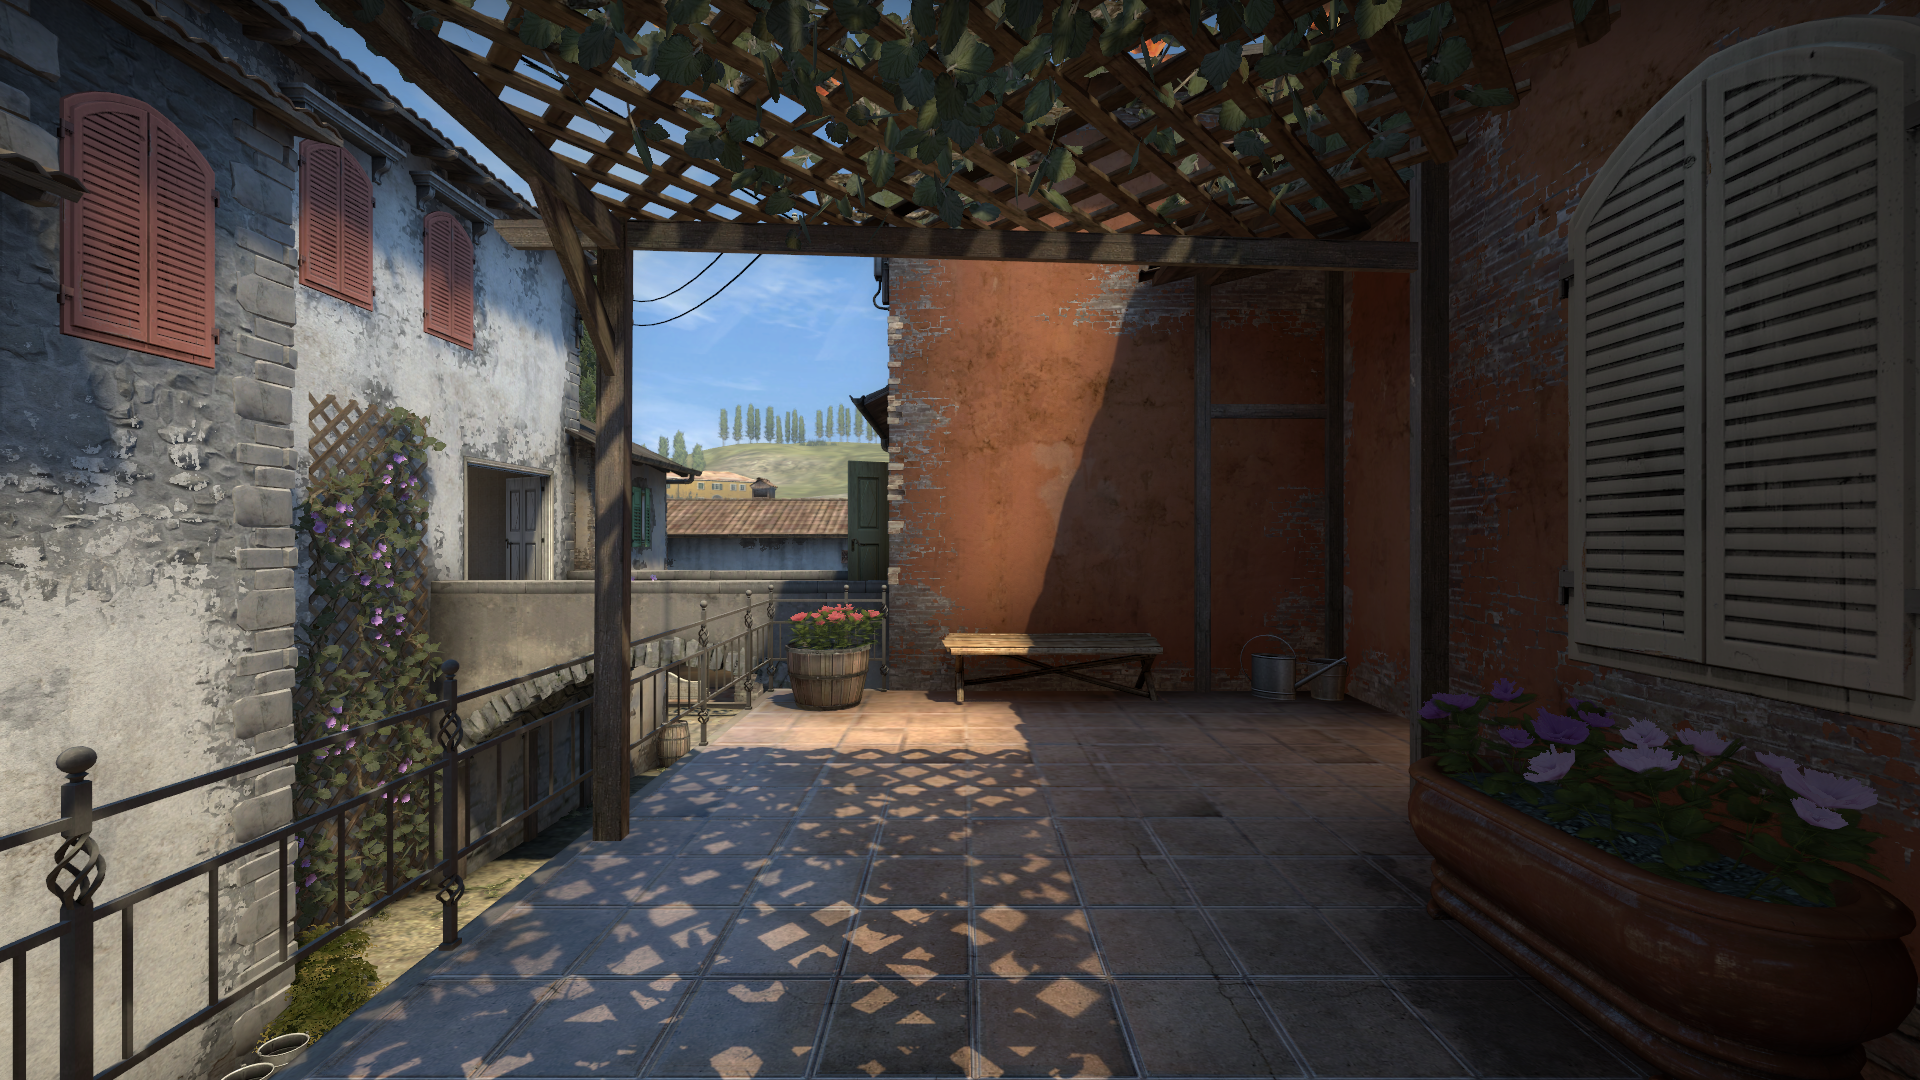
Map: de_inferno